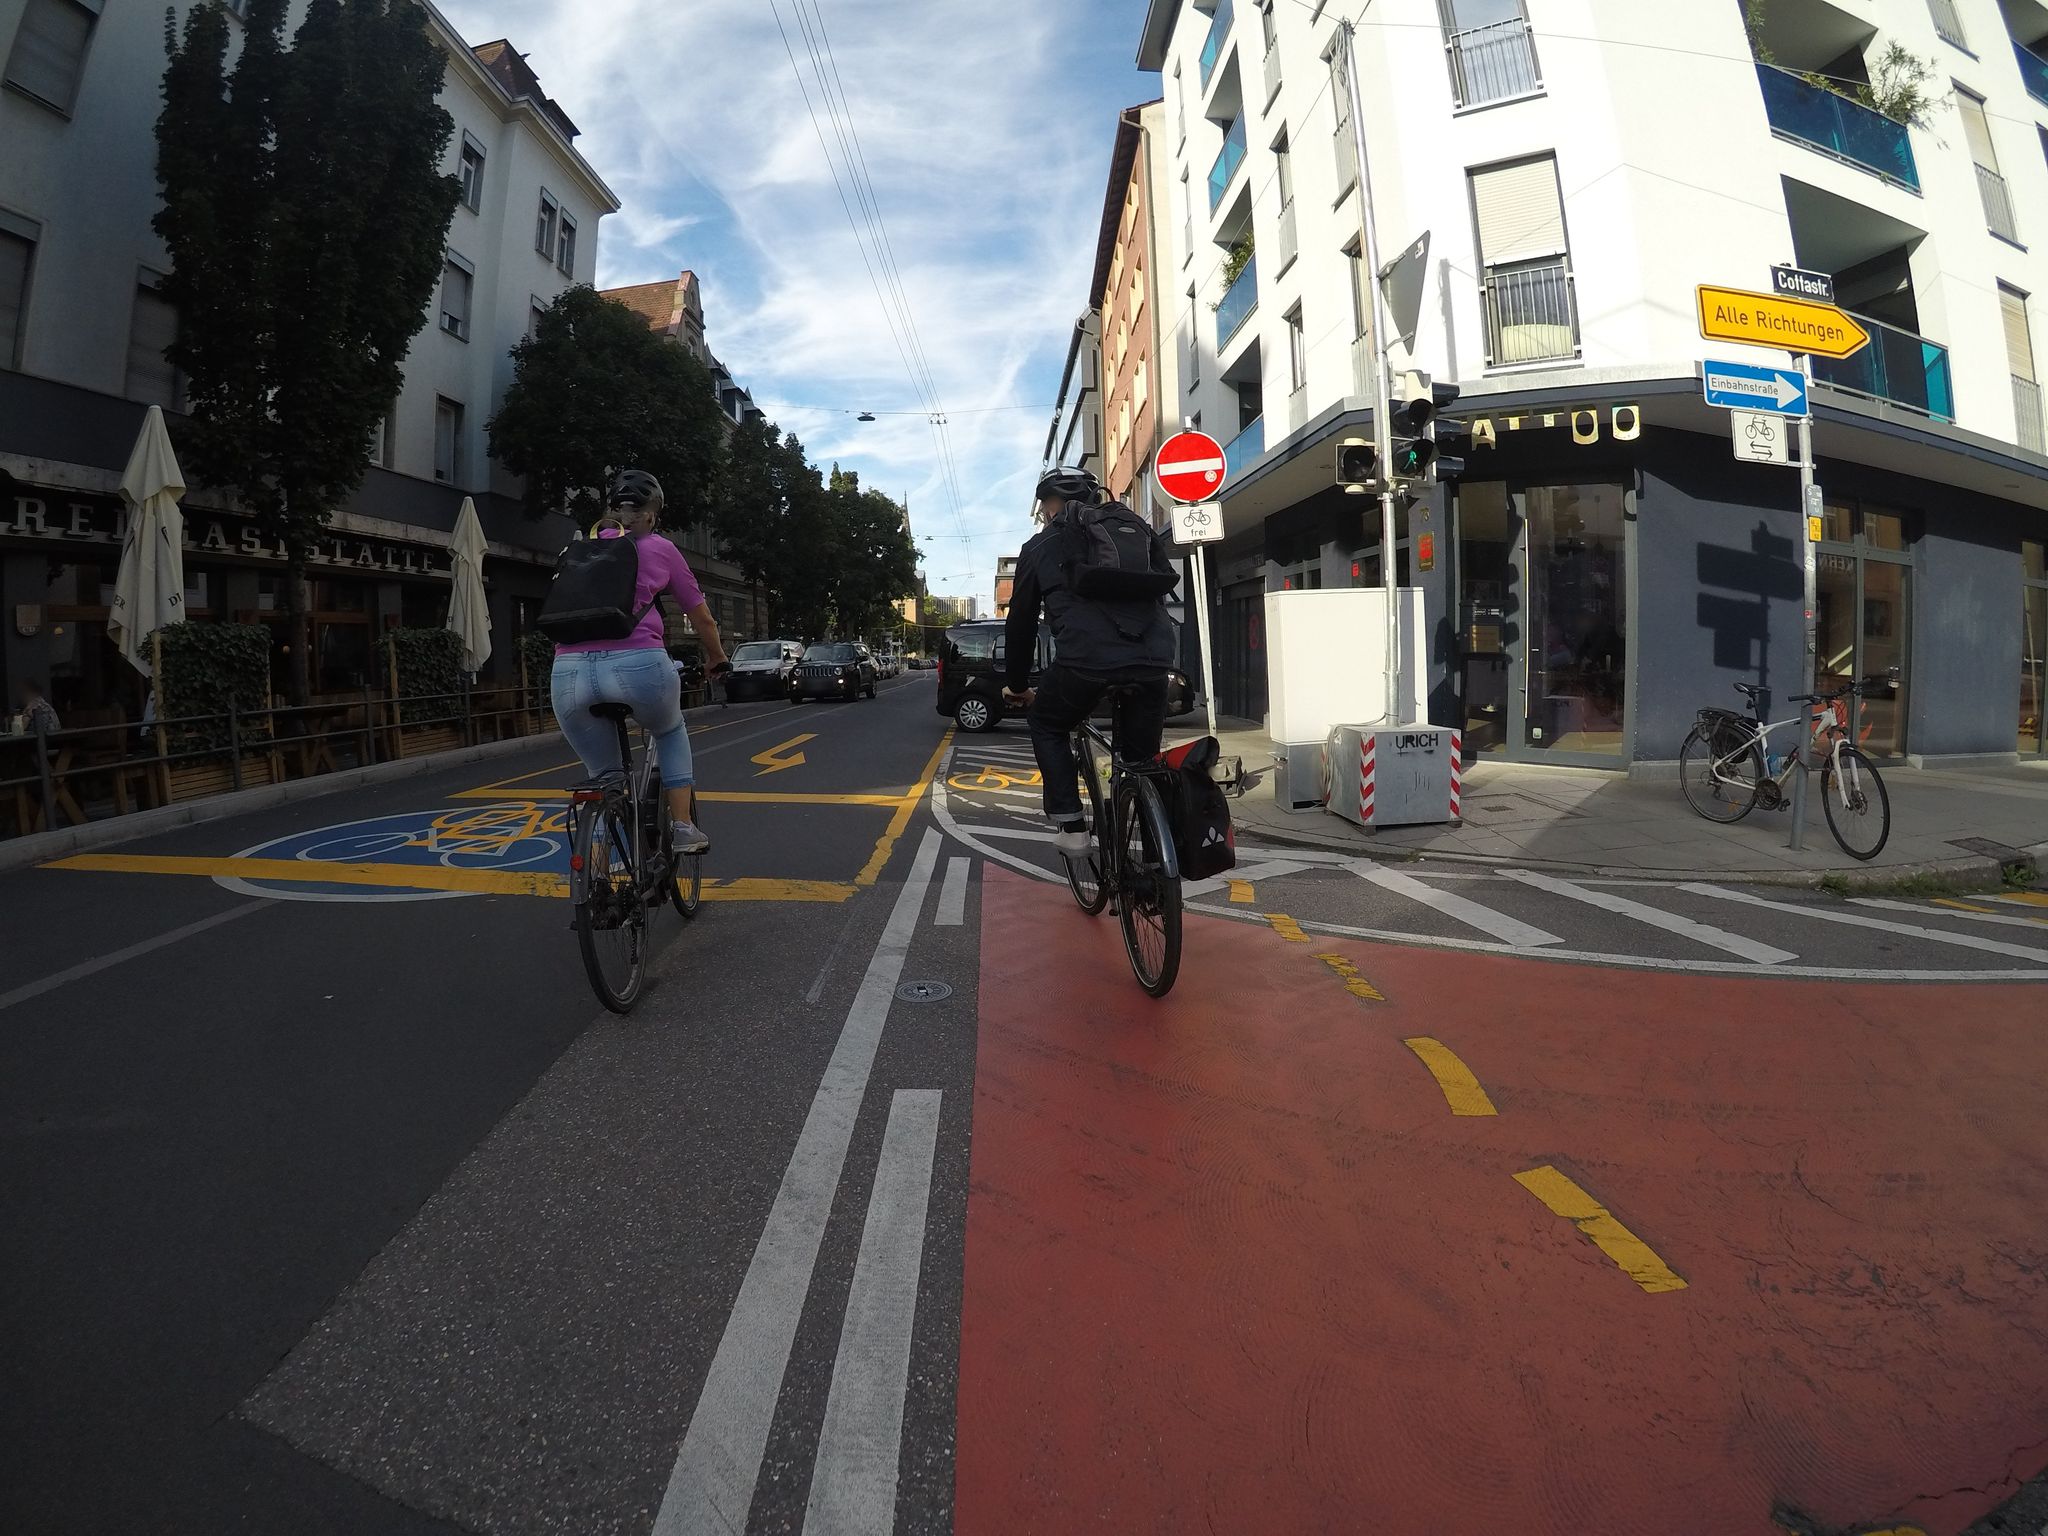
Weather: cloudy
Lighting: day
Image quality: good
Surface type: cycling surface
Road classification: residential
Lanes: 1
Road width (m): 11
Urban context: urban centre
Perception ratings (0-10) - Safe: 8.31, Lively: 9.07, Beautiful: 5.87, Boring: 1.44, Depressing: 4.76, Wealthy: 0.52